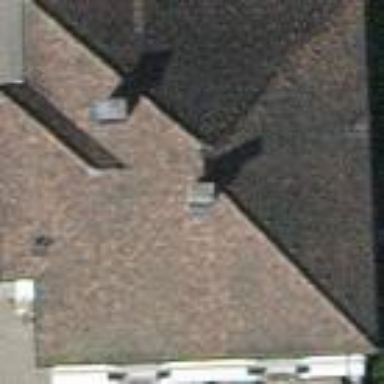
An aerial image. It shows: Building with pyramidal-shaped roof.